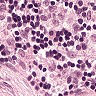
Metastatic tissue present: no